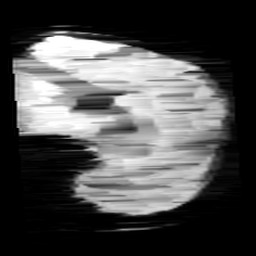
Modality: minIP
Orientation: sagittal
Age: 12
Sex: male
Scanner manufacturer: siemens
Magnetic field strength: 3 T
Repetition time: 0.027 s
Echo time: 0.02 s